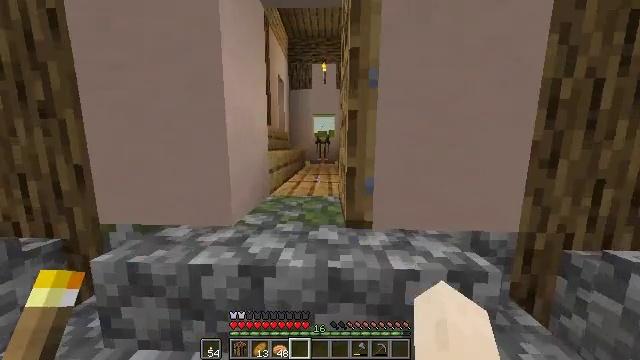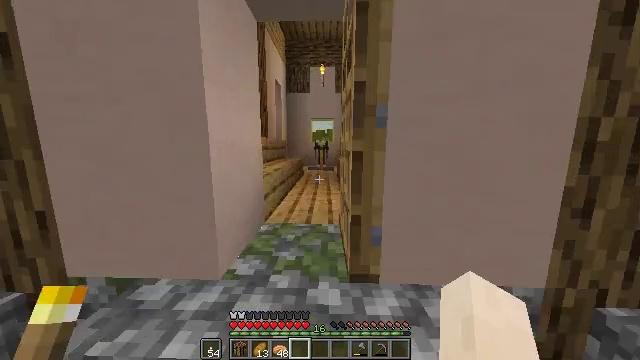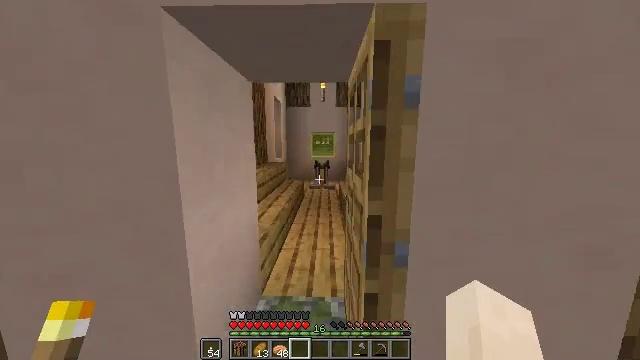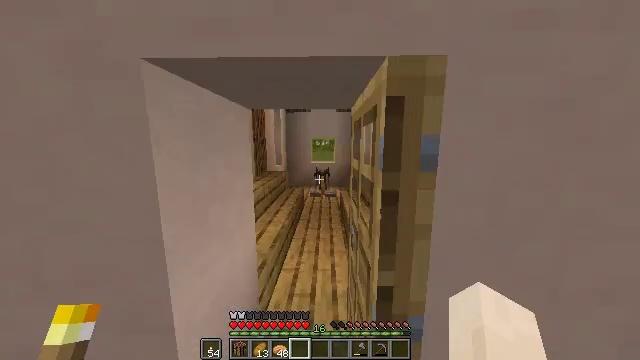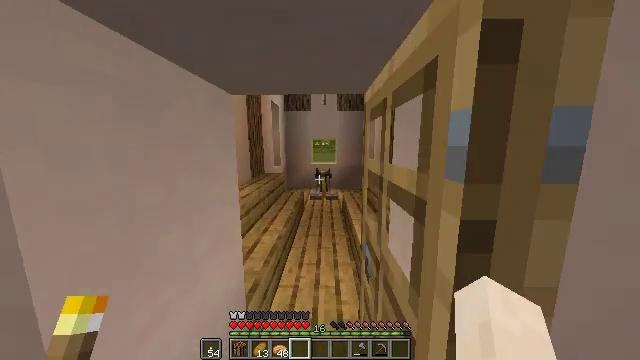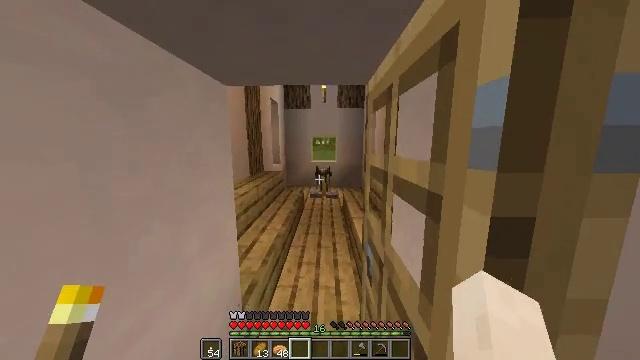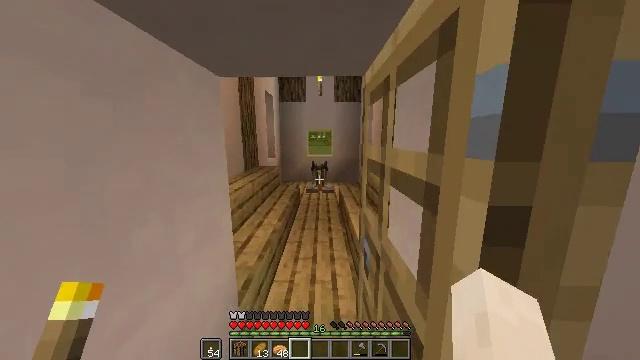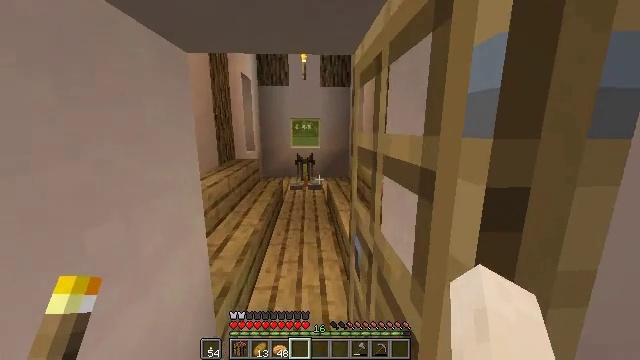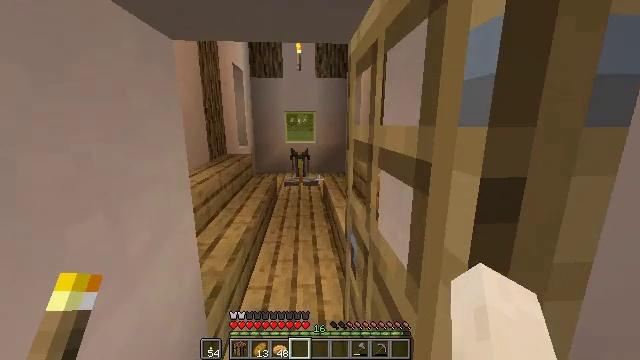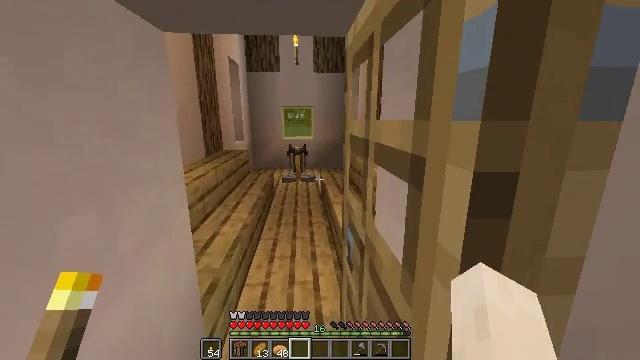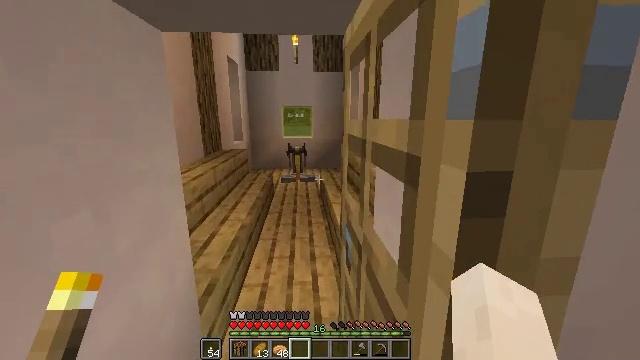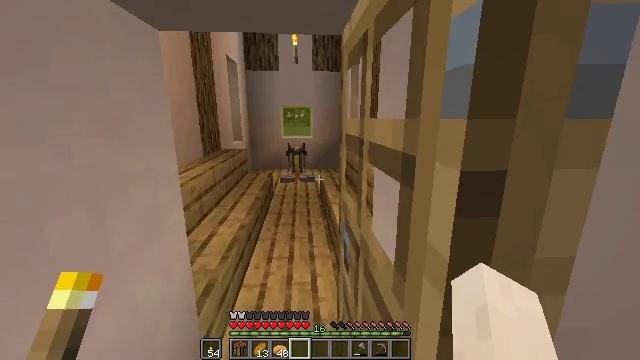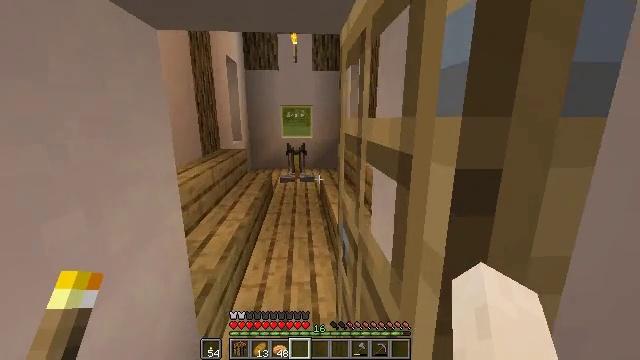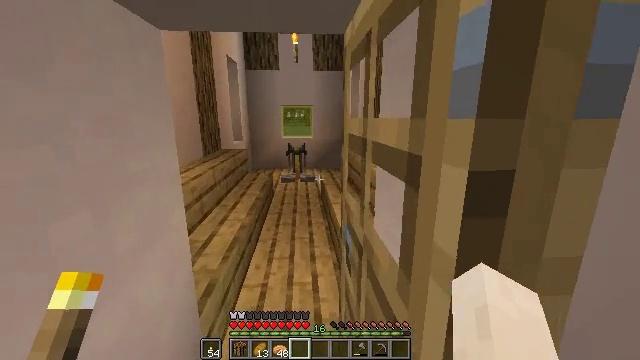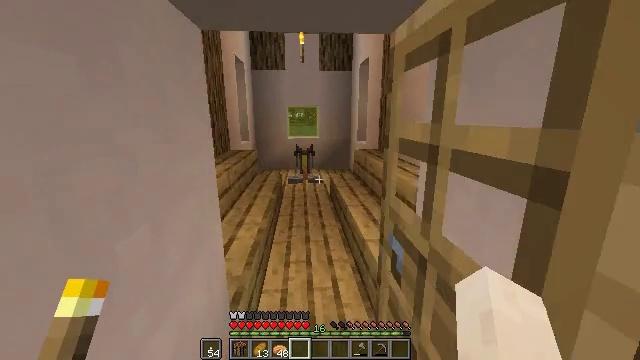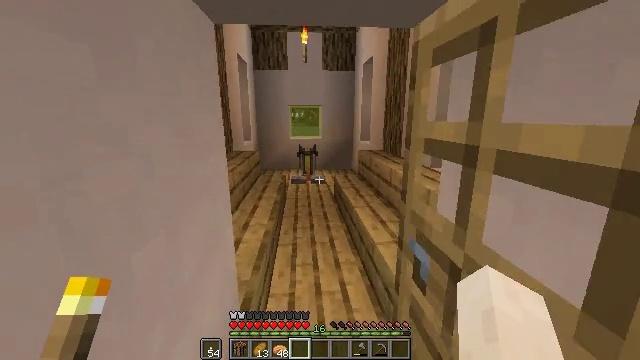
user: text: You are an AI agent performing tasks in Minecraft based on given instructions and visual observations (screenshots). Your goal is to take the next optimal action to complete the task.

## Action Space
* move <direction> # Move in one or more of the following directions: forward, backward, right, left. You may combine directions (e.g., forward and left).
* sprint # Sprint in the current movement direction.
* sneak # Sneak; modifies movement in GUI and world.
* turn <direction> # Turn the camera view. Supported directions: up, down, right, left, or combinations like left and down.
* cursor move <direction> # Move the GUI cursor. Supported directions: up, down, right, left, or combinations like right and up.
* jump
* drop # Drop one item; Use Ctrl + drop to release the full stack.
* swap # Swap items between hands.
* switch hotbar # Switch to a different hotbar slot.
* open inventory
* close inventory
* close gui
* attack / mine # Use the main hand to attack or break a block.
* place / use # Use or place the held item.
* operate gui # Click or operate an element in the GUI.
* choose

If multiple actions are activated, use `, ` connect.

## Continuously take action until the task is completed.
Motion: motion action
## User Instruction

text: Attack the brewing stand to gather it.
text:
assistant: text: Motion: move forward
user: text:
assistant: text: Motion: move forward
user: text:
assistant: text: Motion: move forward
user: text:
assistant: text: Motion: move forward
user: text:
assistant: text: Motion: move forward
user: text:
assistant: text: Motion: move forward, turn right and down
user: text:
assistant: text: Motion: move forward, turn right and down
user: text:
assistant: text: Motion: move forward
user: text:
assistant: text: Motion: move forward
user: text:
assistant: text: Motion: move forward
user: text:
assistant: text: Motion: no_op
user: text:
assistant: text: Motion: no_op
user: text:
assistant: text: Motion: move left
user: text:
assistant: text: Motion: move forward and move left
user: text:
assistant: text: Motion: move forward and move left
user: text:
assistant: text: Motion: move forward and move left
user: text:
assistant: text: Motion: move forward
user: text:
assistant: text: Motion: move forward
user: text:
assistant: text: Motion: move forward
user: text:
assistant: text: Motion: move forward
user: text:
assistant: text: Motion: no_op
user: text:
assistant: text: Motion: no_op
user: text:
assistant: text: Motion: no_op
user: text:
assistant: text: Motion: no_op
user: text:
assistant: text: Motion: no_op
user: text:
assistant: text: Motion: no_op
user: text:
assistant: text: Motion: no_op
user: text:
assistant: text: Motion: no_op
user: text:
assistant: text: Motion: turn right and down
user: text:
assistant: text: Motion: turn right and down